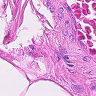
Metastatic tissue present: no